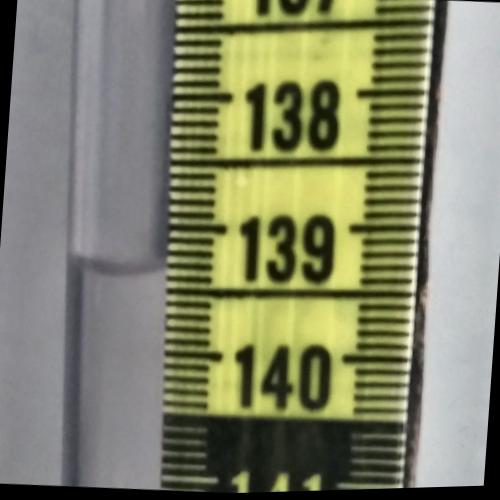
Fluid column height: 139.3 cm